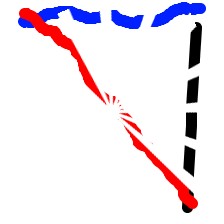
Shape: triangle